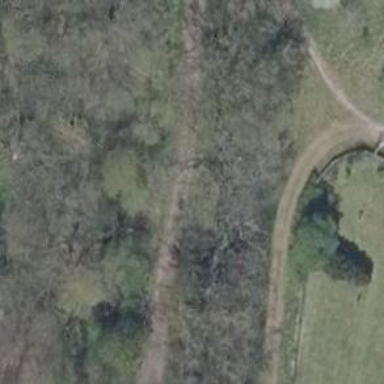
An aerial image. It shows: Sandy bridleway.